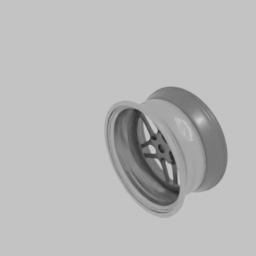
Label: mechanical